Question: I work on this code to to the workbook it is launched from.
I had and (which are stored in 'InlineShapes'), so I have 2 loops for every template.
---
These loops sometimes stays stuck with 'For Each', and keep looping on 'Fields'/'InlineShapes' (and don't even increase index...) without stopping. (I added the 'DoEvents' for that, and it seems to reduce the frequency of that happening... )
And with 'For i = ... to .Count', now it works pretty much flawlessly, 'Pasted Excel Range''A1'.
---
To avoid problems with 'InlineShapes', I added a test to know if the 'LinkFormat.SourceFullName' is accessible and therefore avoid an error that would stop the process :
'''
Function GetSourceInfo(oShp As InlineShape) As Boolean
Dim test As Variant
On Error GoTo Error_GetSourceInfo
test = oShp.LinkFormat.SourceFullName
GetSourceInfo = True
Exit Function
Error_GetSourceInfo:
GetSourceInfo = False
End Function
'''
---
I noted 2 types of linked 'InlineShapes' in my templates :
# Charts
Pasted as 'Microsoft Office Graphic Object' :
'.hasChart' = -1
'.Type' = 12
'.LinkFormat.Type' = 8
# Ranges
Pasted as 'Picture (Windows Metafile)' :
'.hasChart' = 0
'.Type' = 2
'.LinkFormat.Type' = 0
Here is my loop for 'InlineShapes' :
'''
For i = 1 To isCt
If Not GetSourceInfo(oDoc.InlineShapes(i)) Then GoTo nextshape
oDoc.InlineShapes(i).LinkFormat.SourceFullName = NewLink
DoEvents
nextshape:
Next i
'''
## Question
As I only update the '.SourceFullName', which only describe Path and File, I have no clue on why or how this affect the initially selected range...
Problem recap : 'Pasted Excel Range''A1'.
And any other inputs on how to update Word links will be appreciated!
---
As suggested in 's answer, I worked with HyperLinks but in each one of my templates, the collection is empty :

---
I've tried quite a lot of different combinations and here is what I cleaned :
'''
Sub change_Templ_Args()
Dim oW As Word.Application, _
oDoc As Word.Document, _
aField As Field, _
fCt As Integer, _
isCt As Integer, _
NewLink As String, _
NewFile As String, _
BasePath As String, _
aSh As Word.Shape, _
aIs As Word.InlineShape, _
TotalType As String
On Error Resume Next
Set oW = GetObject(, "Word.Application")
If Err.Number <> 0 Then Set oW = CreateObject("Word.Application")
On Error GoTo 0
oW.Visible = True
NewLink = ThisWorkbook.Path & "" & ThisWorkbook.Name
BasePath = ThisWorkbook.Path & "\_Templates"
NewFile = Dir(BasePath & "*.docx")
Do While NewFile <> vbNullString
Set oDoc = oW.Documents.Open(BasePath & NewFile)
fCt = oDoc.Fields.Count
isCt = oDoc.InlineShapes.Count
MsgBox NewFile & Chr(13) & "Fields : " & oDoc.Fields.Count & Chr(13) & "Inline Shapes : " & isCt
For i = 1 to fCt
With oDoc.Fields(i)
'.LinkFormat.AutoUpdate = False
'DoEvents
.LinkFormat.SourceFullName = NewLink
'.Code.Text = Replace(.Code.Text, Replace(.LinkFormat.SourceFullName, "", "\"), Replace(NewLink, "", "\"))
End With
Next i
For i = 1 To isCt
If Not GetSourceInfo(oDoc.InlineShapes(i)) Then GoTo nextshape
With oDoc.InlineShapes(i)
.LinkFormat.SourceFullName = NewLink
DoEvents
'MsgBox .LinkFormat.SourceFullName & Chr(13) & Chr(13) & _
"Type | LF : " & .LinkFormat.Type & Chr(13) & _
"Type | IS : " & .Type & Chr(13) & _
"hasChart : " & .HasChart & Chr(13) & Chr(13) & _
Round((i / isCt) * 100, 0) & " %"
End With
nextshape:
Next i
MsgBox oDoc.Name & " is now linked with this workbook!"
oDoc.Save
oDoc.Close
NewFile = Dir()
Loop
oW.Quit
Set oW = Nothing
Set oDoc = Nothing
MsgBox "All changes done.", vbInformation + vbOKOnly, "End proc"
End Sub
'''
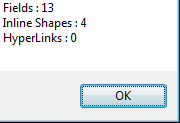
Answer: I think using the 'hyperlinks' collection is the key to your solution - unless you have a specific reason not to. Links from a Word document to an Excel workbook are external links so should all be listed in the 'Hyperlinks' collection (regardless of whether they are text links or InlineShapes that are linked).
Here's my code that may be of some help. For simplicity I've hard coded the Word document since that's not an issue for you:
'''
Sub change_Templ_Args()
WbkFullname = ActiveWorkbook.FullName
'Alternatively...
'WbkFullname = "C: emp\myworkbook.xlsx"
'Application.Workbooks.Open Filename:=WbkFullname
'Get Document filename string
MyWordDoc = "C\Temp\mysample.docx"
Set oW = CreateObject("Word.Application")
oW.Documents.Open Filename:=MyWordDoc
Set oDoc = oW.ActiveDocument
'Reset Hyperlinks
For Each HypLnk In oDoc.Hyperlinks
HypLnk.Address = WbkFullname
Next
End Sub
'''
If you really need to use 'Fields' and 'InlineShapes' try this code. I've used variants in For loop and added a check for 'wdLinkTypeReference' for fields that are Table of Contents or Cross Reference fields - these links are internal to the document.
'''
'Reset links to InlineShapes
For Each InShp In ActiveDocument.InlineShapes
If Not InShp.LinkFormat Is Nothing Then
InShp.LinkFormat.SourceFullName = WbkFullname
End If
If InShp.Hyperlink.Address <> "" Then
InShp.LinkFormat.SourceFullName = WbkFullname
End If
Next
'Reset links to fields
For Each Fld In ActiveDocument.Fields
If Not Fld.LinkFormat Is Nothing Then
If Fld.LinkFormat.Type <> wdLinkTypeReference Then
Fld.LinkFormat.SourceFullName = WbkFullname
End If
End If
Next
'''